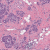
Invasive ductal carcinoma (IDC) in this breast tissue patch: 1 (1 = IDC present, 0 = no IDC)